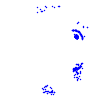
Particle: kaon